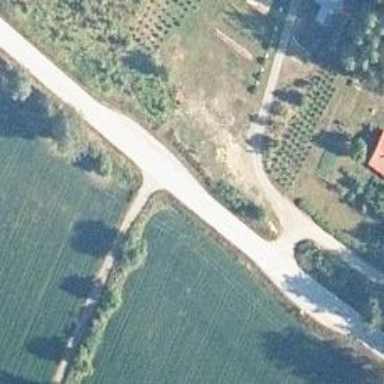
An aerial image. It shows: Secondary road with asphalt surface.